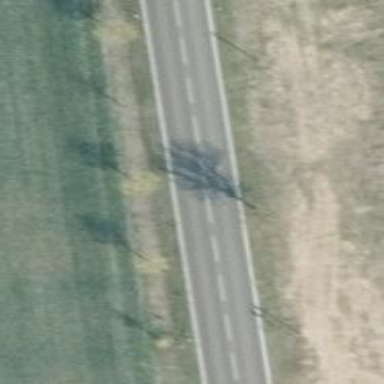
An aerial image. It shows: Secondary road with asphalt surface.